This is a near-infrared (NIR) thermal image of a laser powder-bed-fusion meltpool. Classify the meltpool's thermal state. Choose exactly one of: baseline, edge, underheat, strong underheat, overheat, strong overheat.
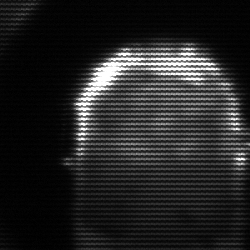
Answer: baseline